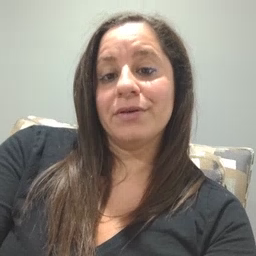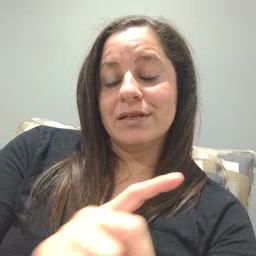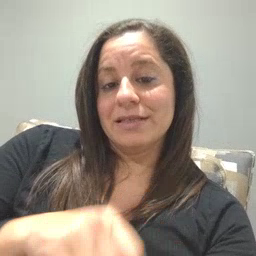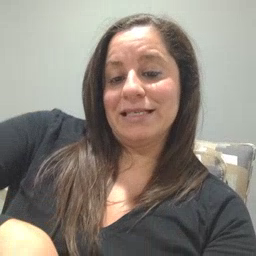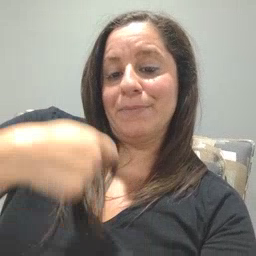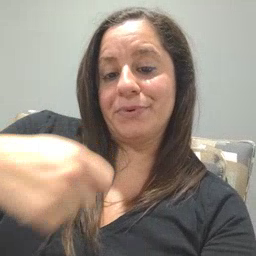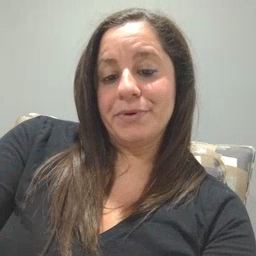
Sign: zipper